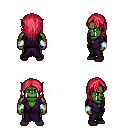
a pixel art fantasy rpg character, male body template, orc, green skin, purple robe, teal pants, ruby red long hairstyle, white cloth bracers, black shoes, four views (front, back, left, right), 2x2 character sprite sheet, small pixel art, hard edges, no anti-aliasing